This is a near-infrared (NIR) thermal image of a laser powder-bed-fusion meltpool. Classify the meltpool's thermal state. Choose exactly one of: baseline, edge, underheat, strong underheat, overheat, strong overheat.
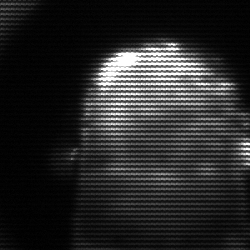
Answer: strong underheat